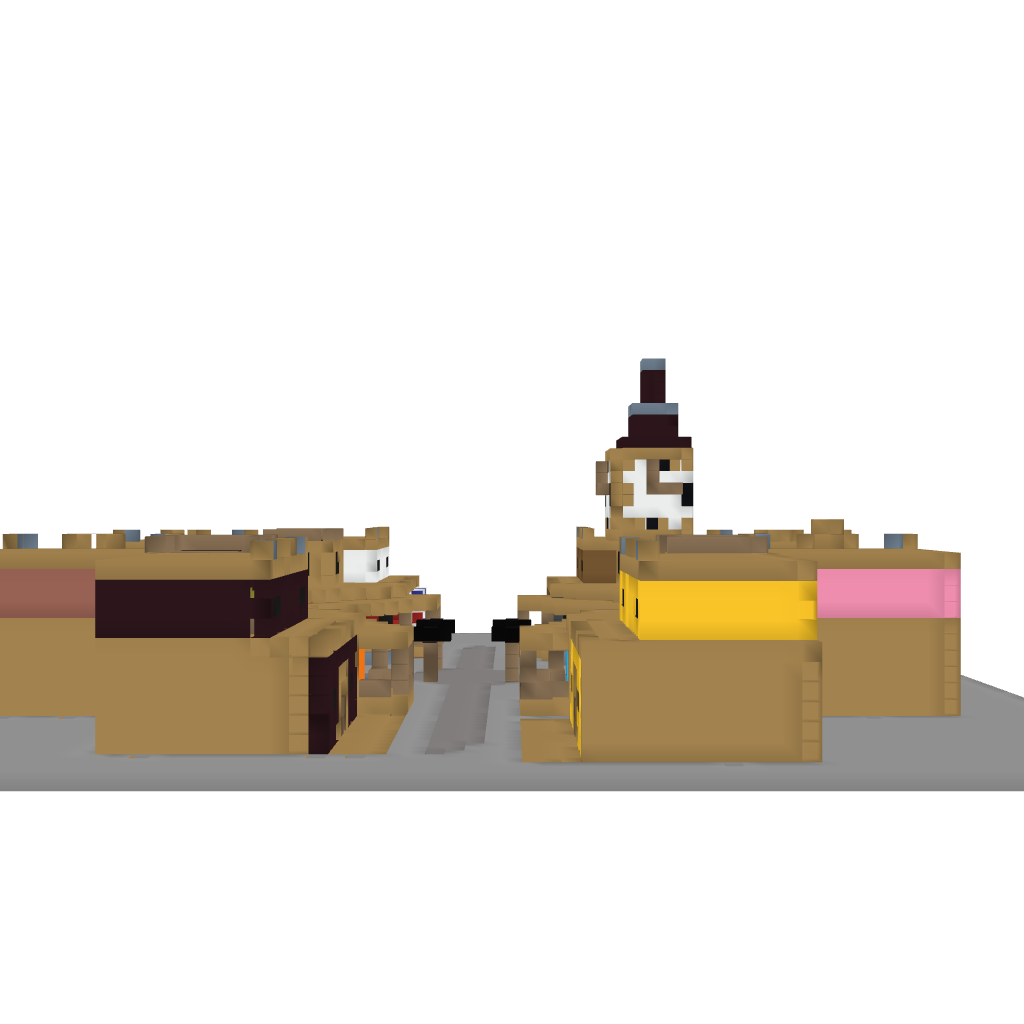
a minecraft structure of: Wild West Crossroad